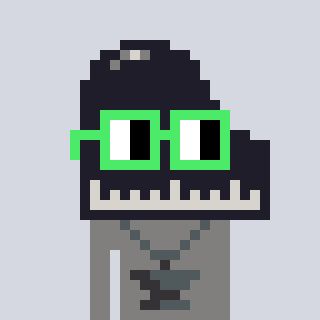
a pixel art character with square light green glasses, a piano-shaped head and a bluegrey-colored body on a cool background